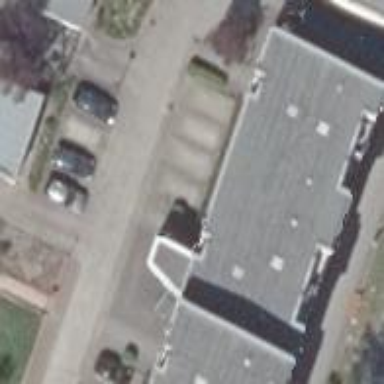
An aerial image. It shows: Apartment building with flat roof.